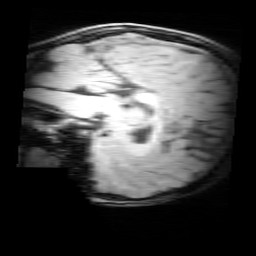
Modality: MP2RAGE
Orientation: sagittal
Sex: female
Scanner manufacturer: siemens
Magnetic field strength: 3 T
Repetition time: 5 s
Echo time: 0.00368 s